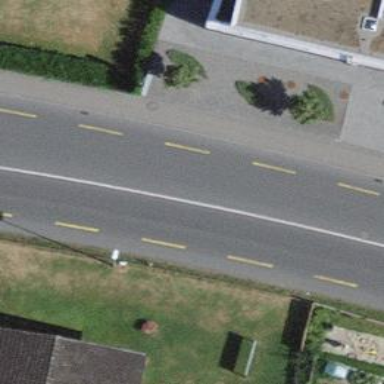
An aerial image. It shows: Primary highway with advisory cycle lane.